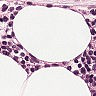
Metastatic tissue present: no